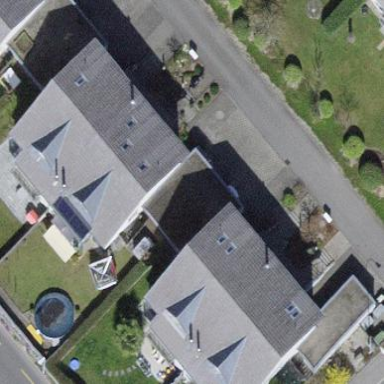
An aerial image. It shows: Group of garages.